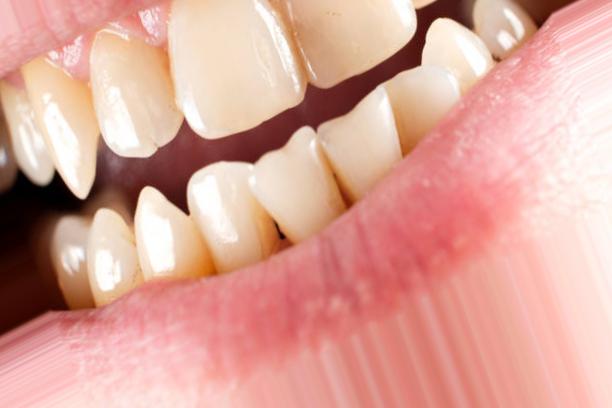
Condition: Caries